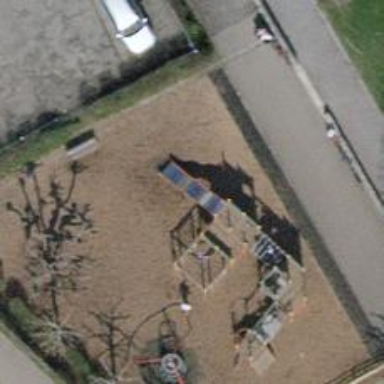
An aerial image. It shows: Playground with slide.